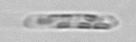
Label: Cerataulina_pelagica